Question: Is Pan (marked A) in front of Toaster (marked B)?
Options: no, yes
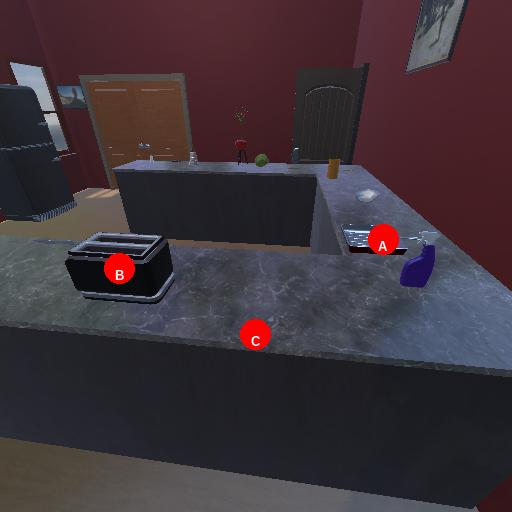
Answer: no